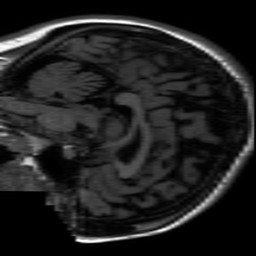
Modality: inplaneT1
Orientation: sagittal
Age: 18
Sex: female
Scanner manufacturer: ge
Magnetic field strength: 3 T
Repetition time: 2.297 s
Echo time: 0.02273 s